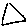
Label: triangle